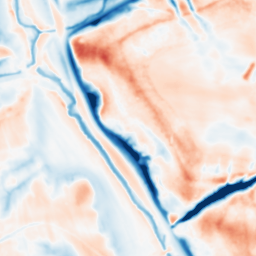
Category: multiscale
Decomposition family: dog
Decomposition parameters: sigma_low: 1
sigma_high: 10
Upsampling method: quartic
Upsampling parameters: scale: 4
Upsampling scale: 4